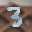
Label: 3